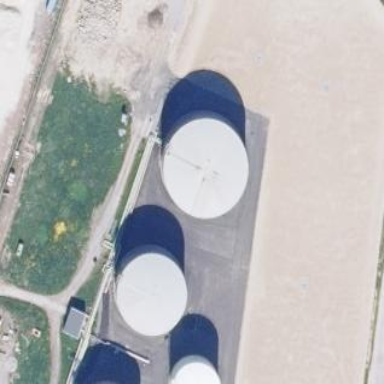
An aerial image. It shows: Storage tank building.